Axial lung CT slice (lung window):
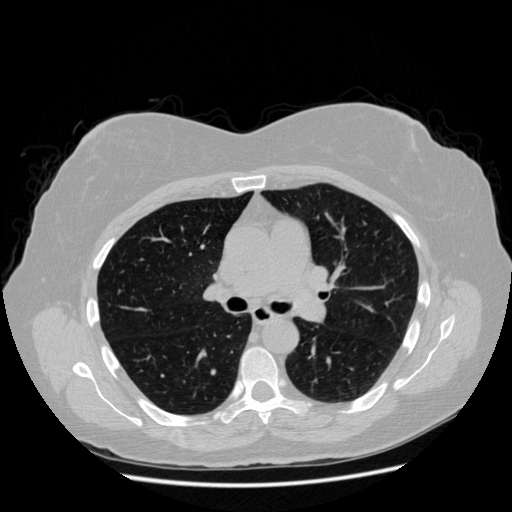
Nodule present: no